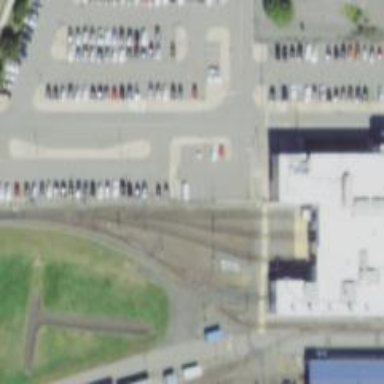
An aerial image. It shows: Light rail yard with electrified contact lines.